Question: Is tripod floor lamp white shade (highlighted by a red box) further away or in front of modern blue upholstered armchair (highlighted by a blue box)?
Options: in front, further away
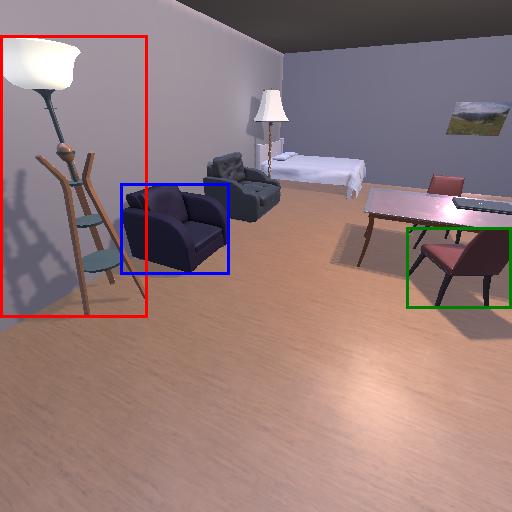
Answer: in front